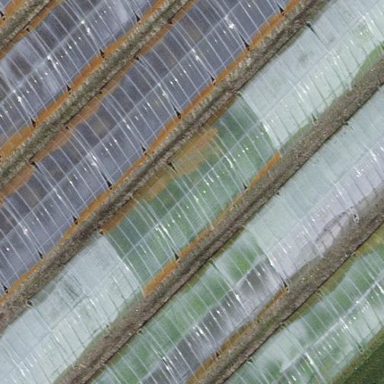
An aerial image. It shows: Greenhouse.